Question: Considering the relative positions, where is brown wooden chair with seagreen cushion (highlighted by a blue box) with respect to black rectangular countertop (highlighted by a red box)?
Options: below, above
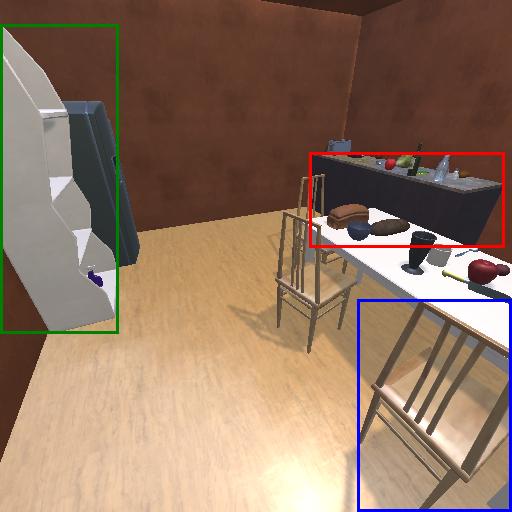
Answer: below